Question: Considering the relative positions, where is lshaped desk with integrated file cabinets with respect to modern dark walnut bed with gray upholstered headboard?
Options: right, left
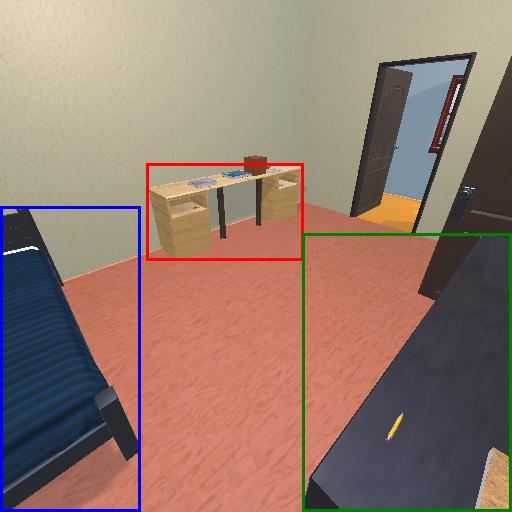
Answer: right